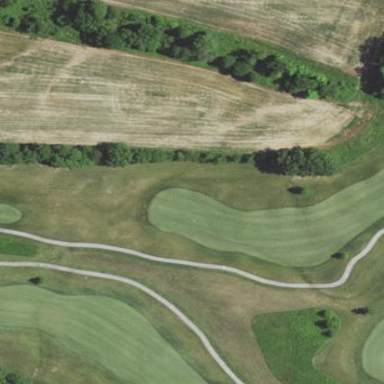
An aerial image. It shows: Golf fairway surrounded by grass.